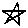
Label: star